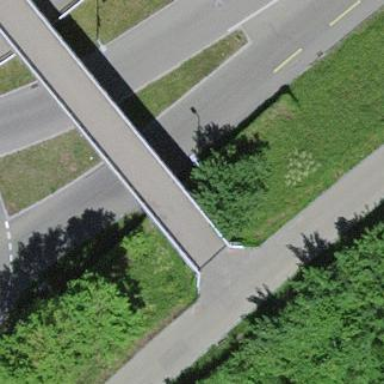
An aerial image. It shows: Man-made bridge.